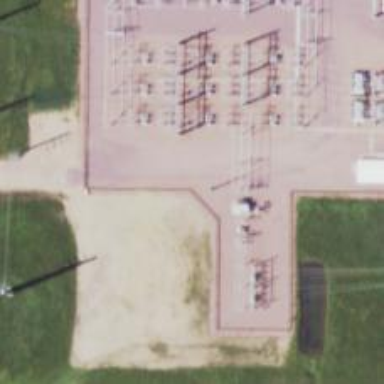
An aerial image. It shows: Switch for power supply.